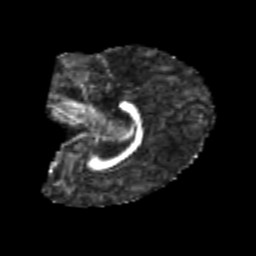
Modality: FA
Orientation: sagittal
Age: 5
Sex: female
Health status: healthy